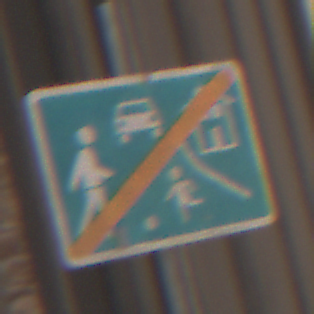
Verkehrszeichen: EndeVerkehrsberuhigterBereich
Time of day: Midday
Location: Outdoor (Urban)
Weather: PartlyCloudy
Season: NotSpecified
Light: Natural